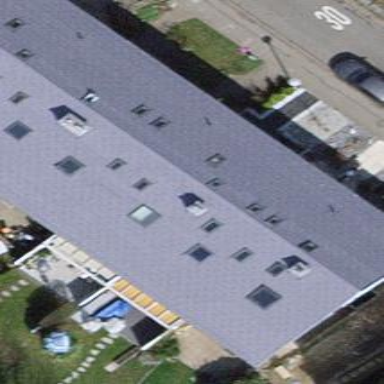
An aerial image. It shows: Building with tile roof.